Question: I am having a problem in Javascript. In the code below, there are 2 input field with id's "v1" and "v2" respectively. When I try to log the value of input field v1 with only a single character, nothing is shown in the console. After entering the 2nd character, the console shows the first character.
'''
<!DOCTYPE html>
<html lang="en">
<head>
<meta charset="UTF-8">
<meta name="viewport" content="width=device-width, initial-scale=1.0">
<title>Document</title>
</head>
<body>
<input type="text" id="v1" /><br>
<input type="text" id="v2" />
<script>
document.getElementById("v1").onkeypress = function() {myFunction()};
function myFunction() {
console.log(document.getElementById("v1").value);
document.getElementById("v1").style.backgroundColor = "red";
}
</script>
</body>
</html>
'''
Output:

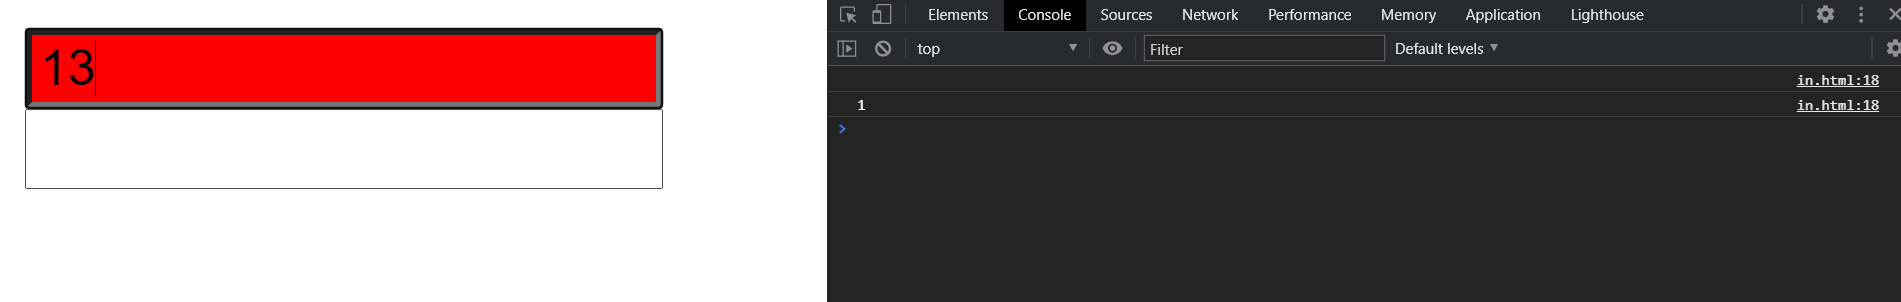
Answer: In place of 'onkeypress', use 'onkeyup'. The reason why it is not working with 'onkeypress' is because it generates console when the key pressed. Till then, the value has not entered the input field, meaning that it'll give value which is already there. Using 'onkeyup' executes, when the character gets typed in the input field.
'''
document.getElementById("v1").onkeyup = function() {
myFunction()
};
function myFunction() {
console.log(document.getElementById("v1").value);
document.getElementById("v1").style.backgroundColor = "red";
}
'''
'''
<input type="text" id="v1" /><br>
<input type="text" id="v2" />
'''